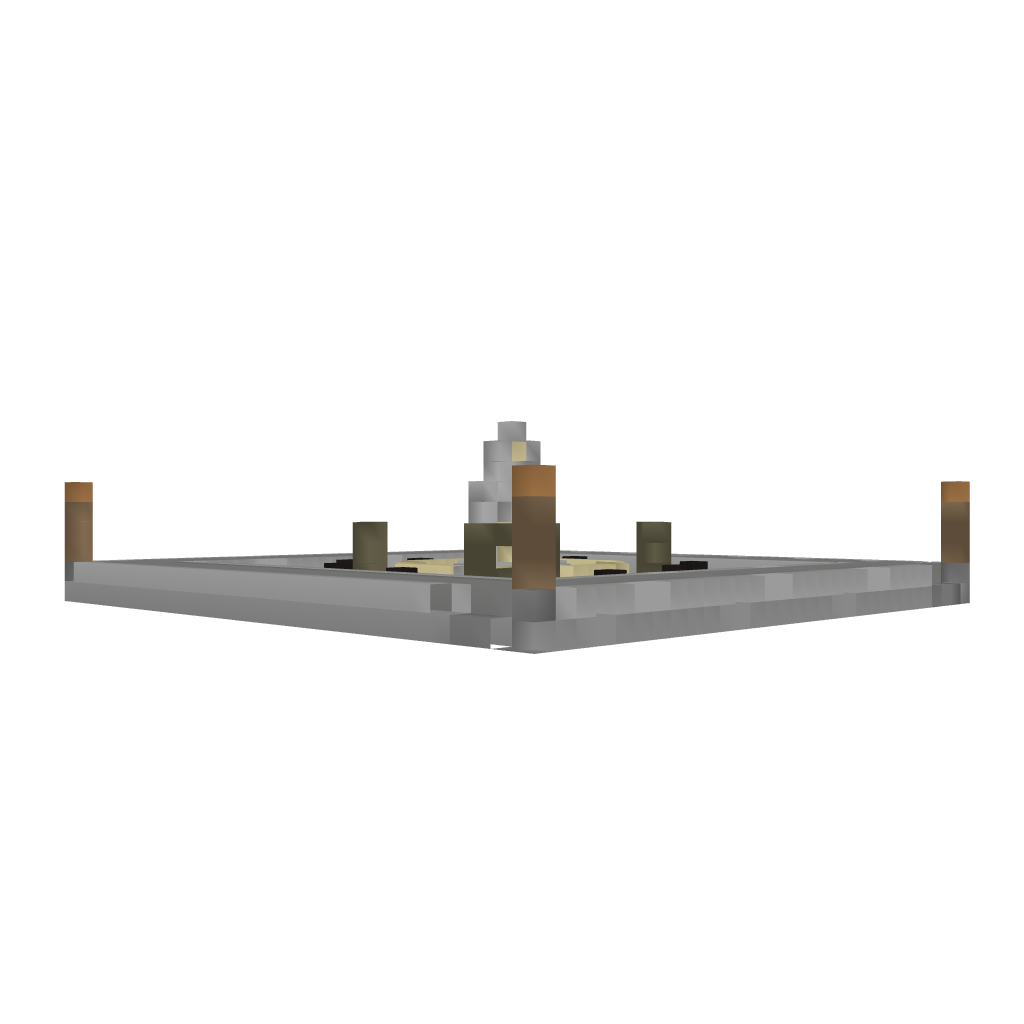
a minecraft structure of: Fountain